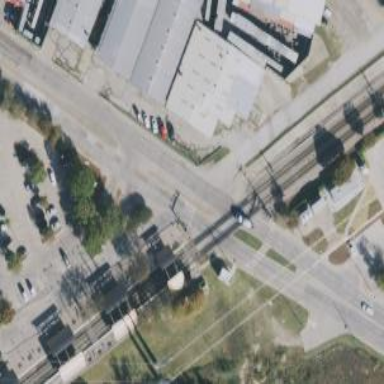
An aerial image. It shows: Railway crossing.